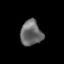
Tissue: skin
Cell type: Epithelial cells
Senescence score: 0.2509
Nuclear area (px): 531
Mean DAPI intensity: 106.043